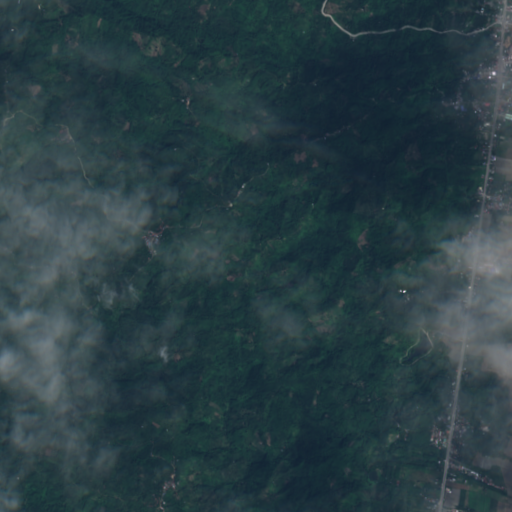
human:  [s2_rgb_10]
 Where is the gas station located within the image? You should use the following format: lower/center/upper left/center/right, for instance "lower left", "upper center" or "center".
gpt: The gas station is located in the upper right of the image.
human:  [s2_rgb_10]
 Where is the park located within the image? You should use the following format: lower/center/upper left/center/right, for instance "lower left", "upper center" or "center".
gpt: The park is located in the upper right of the image.
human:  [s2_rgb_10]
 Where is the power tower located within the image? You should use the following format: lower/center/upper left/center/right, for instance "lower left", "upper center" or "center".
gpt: The power tower is located in the right of the image.
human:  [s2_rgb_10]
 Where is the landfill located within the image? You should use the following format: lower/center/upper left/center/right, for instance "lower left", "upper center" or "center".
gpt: There is no landfill in the image.